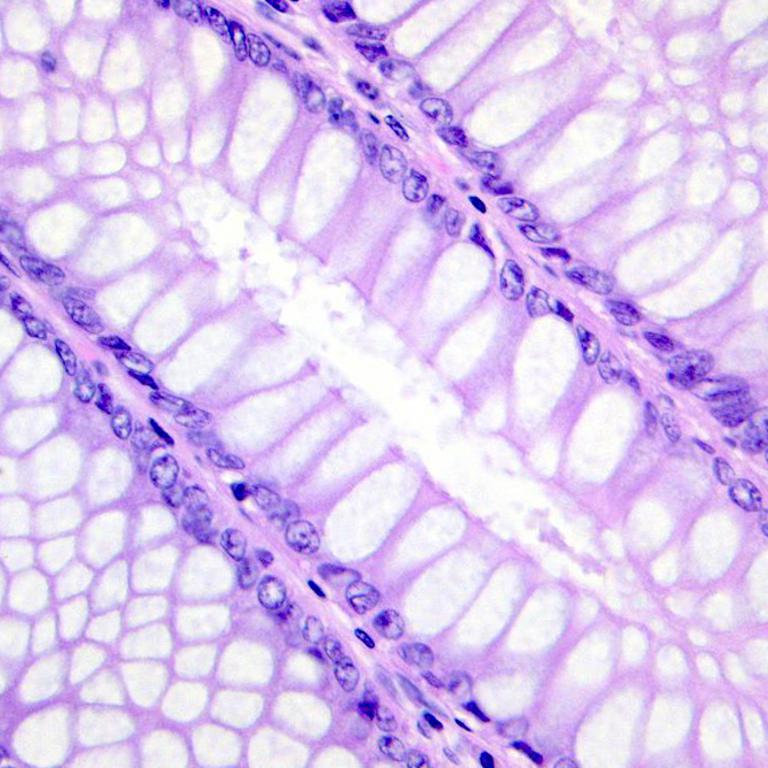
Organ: colon
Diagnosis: benign